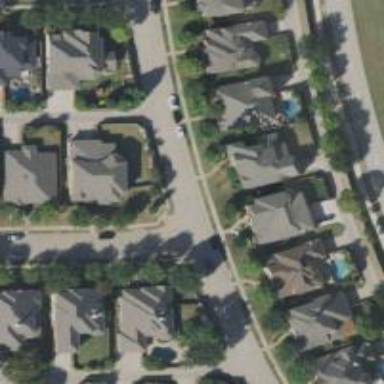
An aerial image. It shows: Residential road with sidewalk on the left.